Interaction volume radius: 10 \u00c5
Interaction volume height: 30 \u00c5
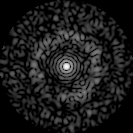
Disorder parameter: 0.831